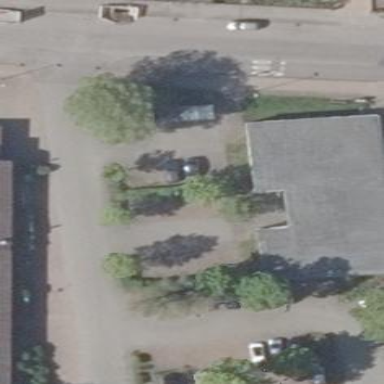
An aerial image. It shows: Paved parking area.